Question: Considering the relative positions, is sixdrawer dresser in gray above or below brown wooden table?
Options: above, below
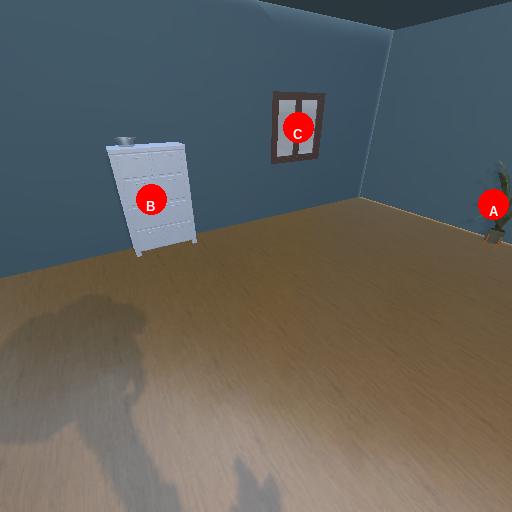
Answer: above